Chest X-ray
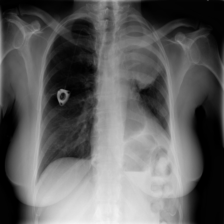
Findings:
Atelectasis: negative
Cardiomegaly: negative
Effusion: negative
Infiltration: negative
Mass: positive
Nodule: negative
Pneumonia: negative
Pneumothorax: negative
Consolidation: negative
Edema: negative
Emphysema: negative
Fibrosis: negative
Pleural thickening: negative
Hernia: negative